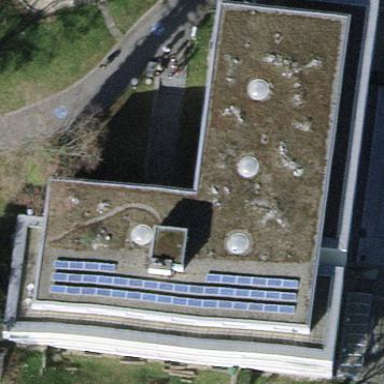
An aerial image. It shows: School building with flat gray roof. The building is in light yellow color and functions as college.